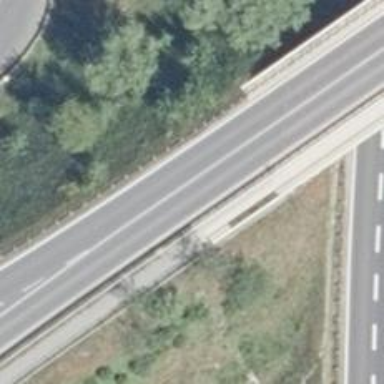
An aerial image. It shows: Primary highway bridge with asphalt surface. It has separate sidewalks.